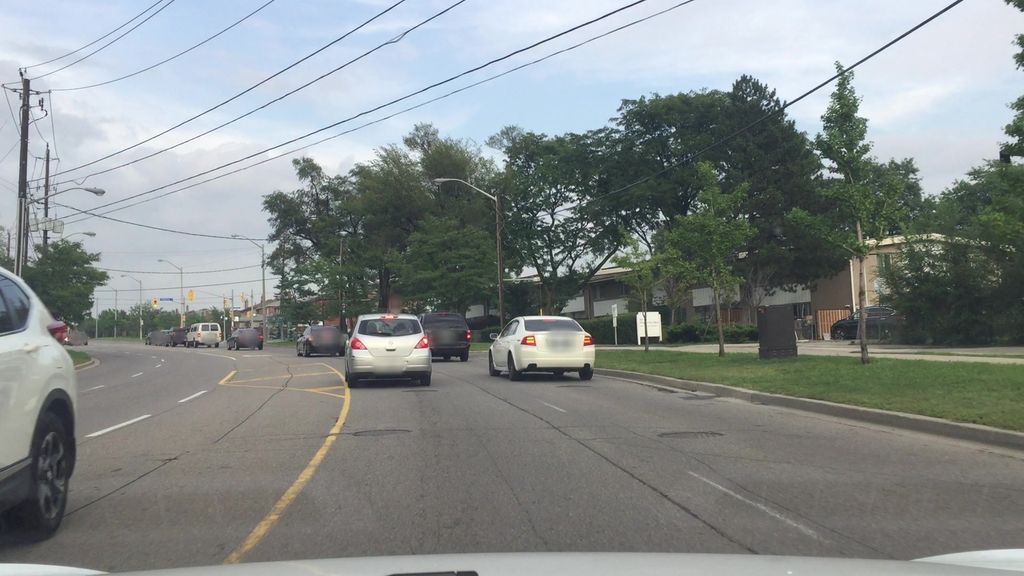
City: toronto